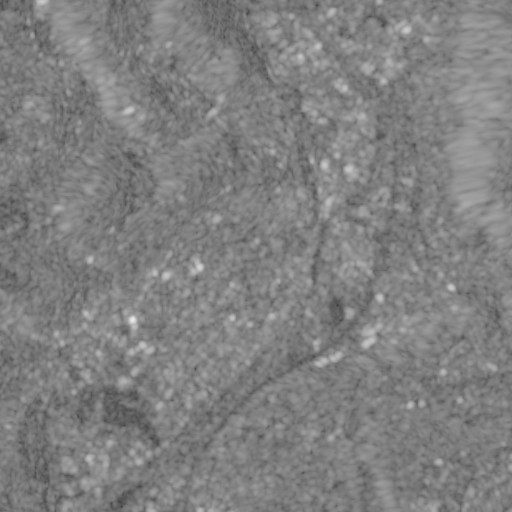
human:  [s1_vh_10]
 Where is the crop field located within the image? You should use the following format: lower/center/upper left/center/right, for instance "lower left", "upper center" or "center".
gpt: The crop field is located in the left of the image.
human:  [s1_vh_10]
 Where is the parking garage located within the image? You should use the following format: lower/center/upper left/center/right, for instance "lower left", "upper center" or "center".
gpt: The parking garage is located in the upper right of the image.
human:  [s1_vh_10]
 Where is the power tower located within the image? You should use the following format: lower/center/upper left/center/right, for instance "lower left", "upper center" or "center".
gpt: The power tower is located in the lower left of the image.
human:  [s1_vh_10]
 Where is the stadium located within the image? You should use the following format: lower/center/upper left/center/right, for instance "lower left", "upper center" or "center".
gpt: The stadium is located in the lower left of the image.
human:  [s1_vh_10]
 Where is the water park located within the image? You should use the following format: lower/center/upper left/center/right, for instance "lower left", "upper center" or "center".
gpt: The water park is located in the lower center of the image.
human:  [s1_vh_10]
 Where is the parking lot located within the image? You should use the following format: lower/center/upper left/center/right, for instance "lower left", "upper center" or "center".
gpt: There is no parking lot in the image.

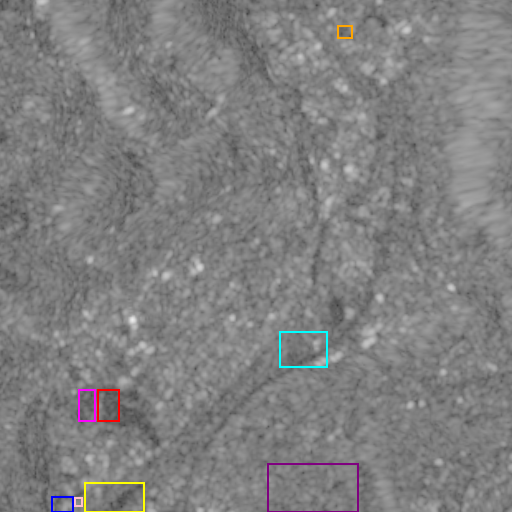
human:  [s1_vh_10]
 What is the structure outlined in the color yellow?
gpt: The structure outlined in yellow is a crop field.
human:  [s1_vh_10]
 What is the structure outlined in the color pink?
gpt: The structure outlined in pink is a gas station.
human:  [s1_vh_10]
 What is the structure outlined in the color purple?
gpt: The structure outlined in purple is a park.
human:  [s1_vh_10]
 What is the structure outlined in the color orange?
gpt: The structure outlined in orange is a parking garage.
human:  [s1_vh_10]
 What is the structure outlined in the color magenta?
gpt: The structure outlined in magenta is a parking lot.
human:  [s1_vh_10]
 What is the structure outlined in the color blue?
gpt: The structure outlined in blue is a power substation.
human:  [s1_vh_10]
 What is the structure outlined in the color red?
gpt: The structure outlined in red is a stadium.
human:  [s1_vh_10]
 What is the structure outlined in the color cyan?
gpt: The structure outlined in cyan is a water park.
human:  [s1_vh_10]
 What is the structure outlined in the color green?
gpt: There is no green outline.